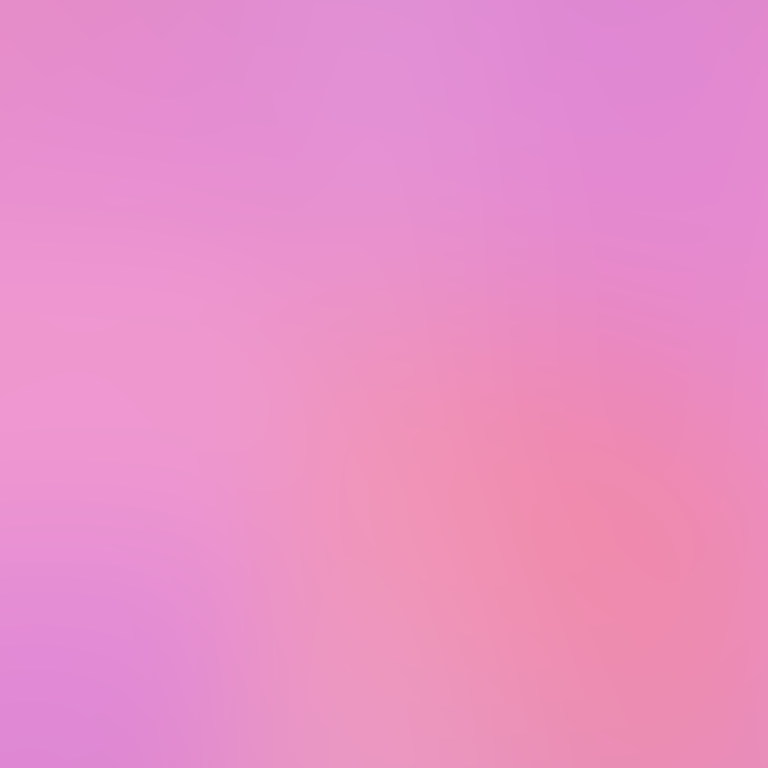
Abstract light effect, smooth gradient from soft pink to light purple, calm atmosphere, diffuse glow, no room, no furniture, no objects.